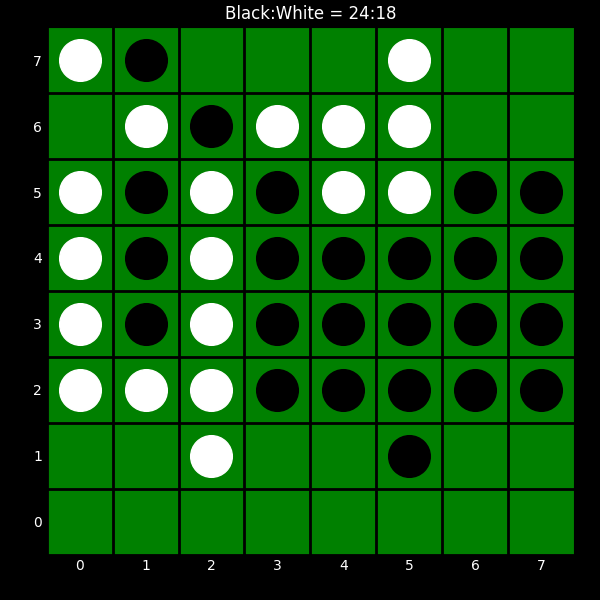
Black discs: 24
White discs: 18